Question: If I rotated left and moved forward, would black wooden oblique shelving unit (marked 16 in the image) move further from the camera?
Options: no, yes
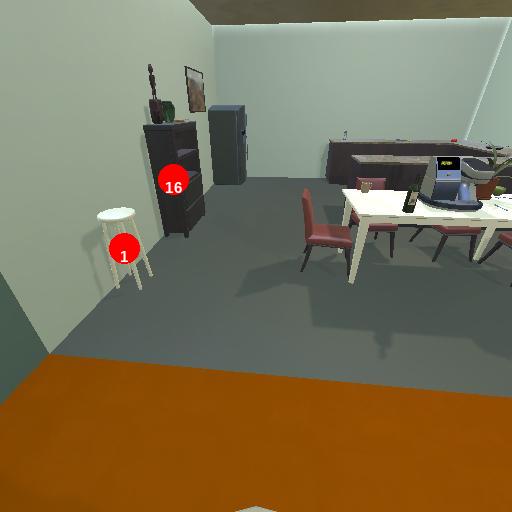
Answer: no